Question: I use the following to reduce width of bars in Panda:
'''
for container in ax.containers:
plt.setp(container, width=.25)
'''
However, on doing this, the labels on the x-axis remain at original position, as seen below. How can I move them to correspond to new bar width. In other words, is there a function to get the x coordinate of the center of each bar?

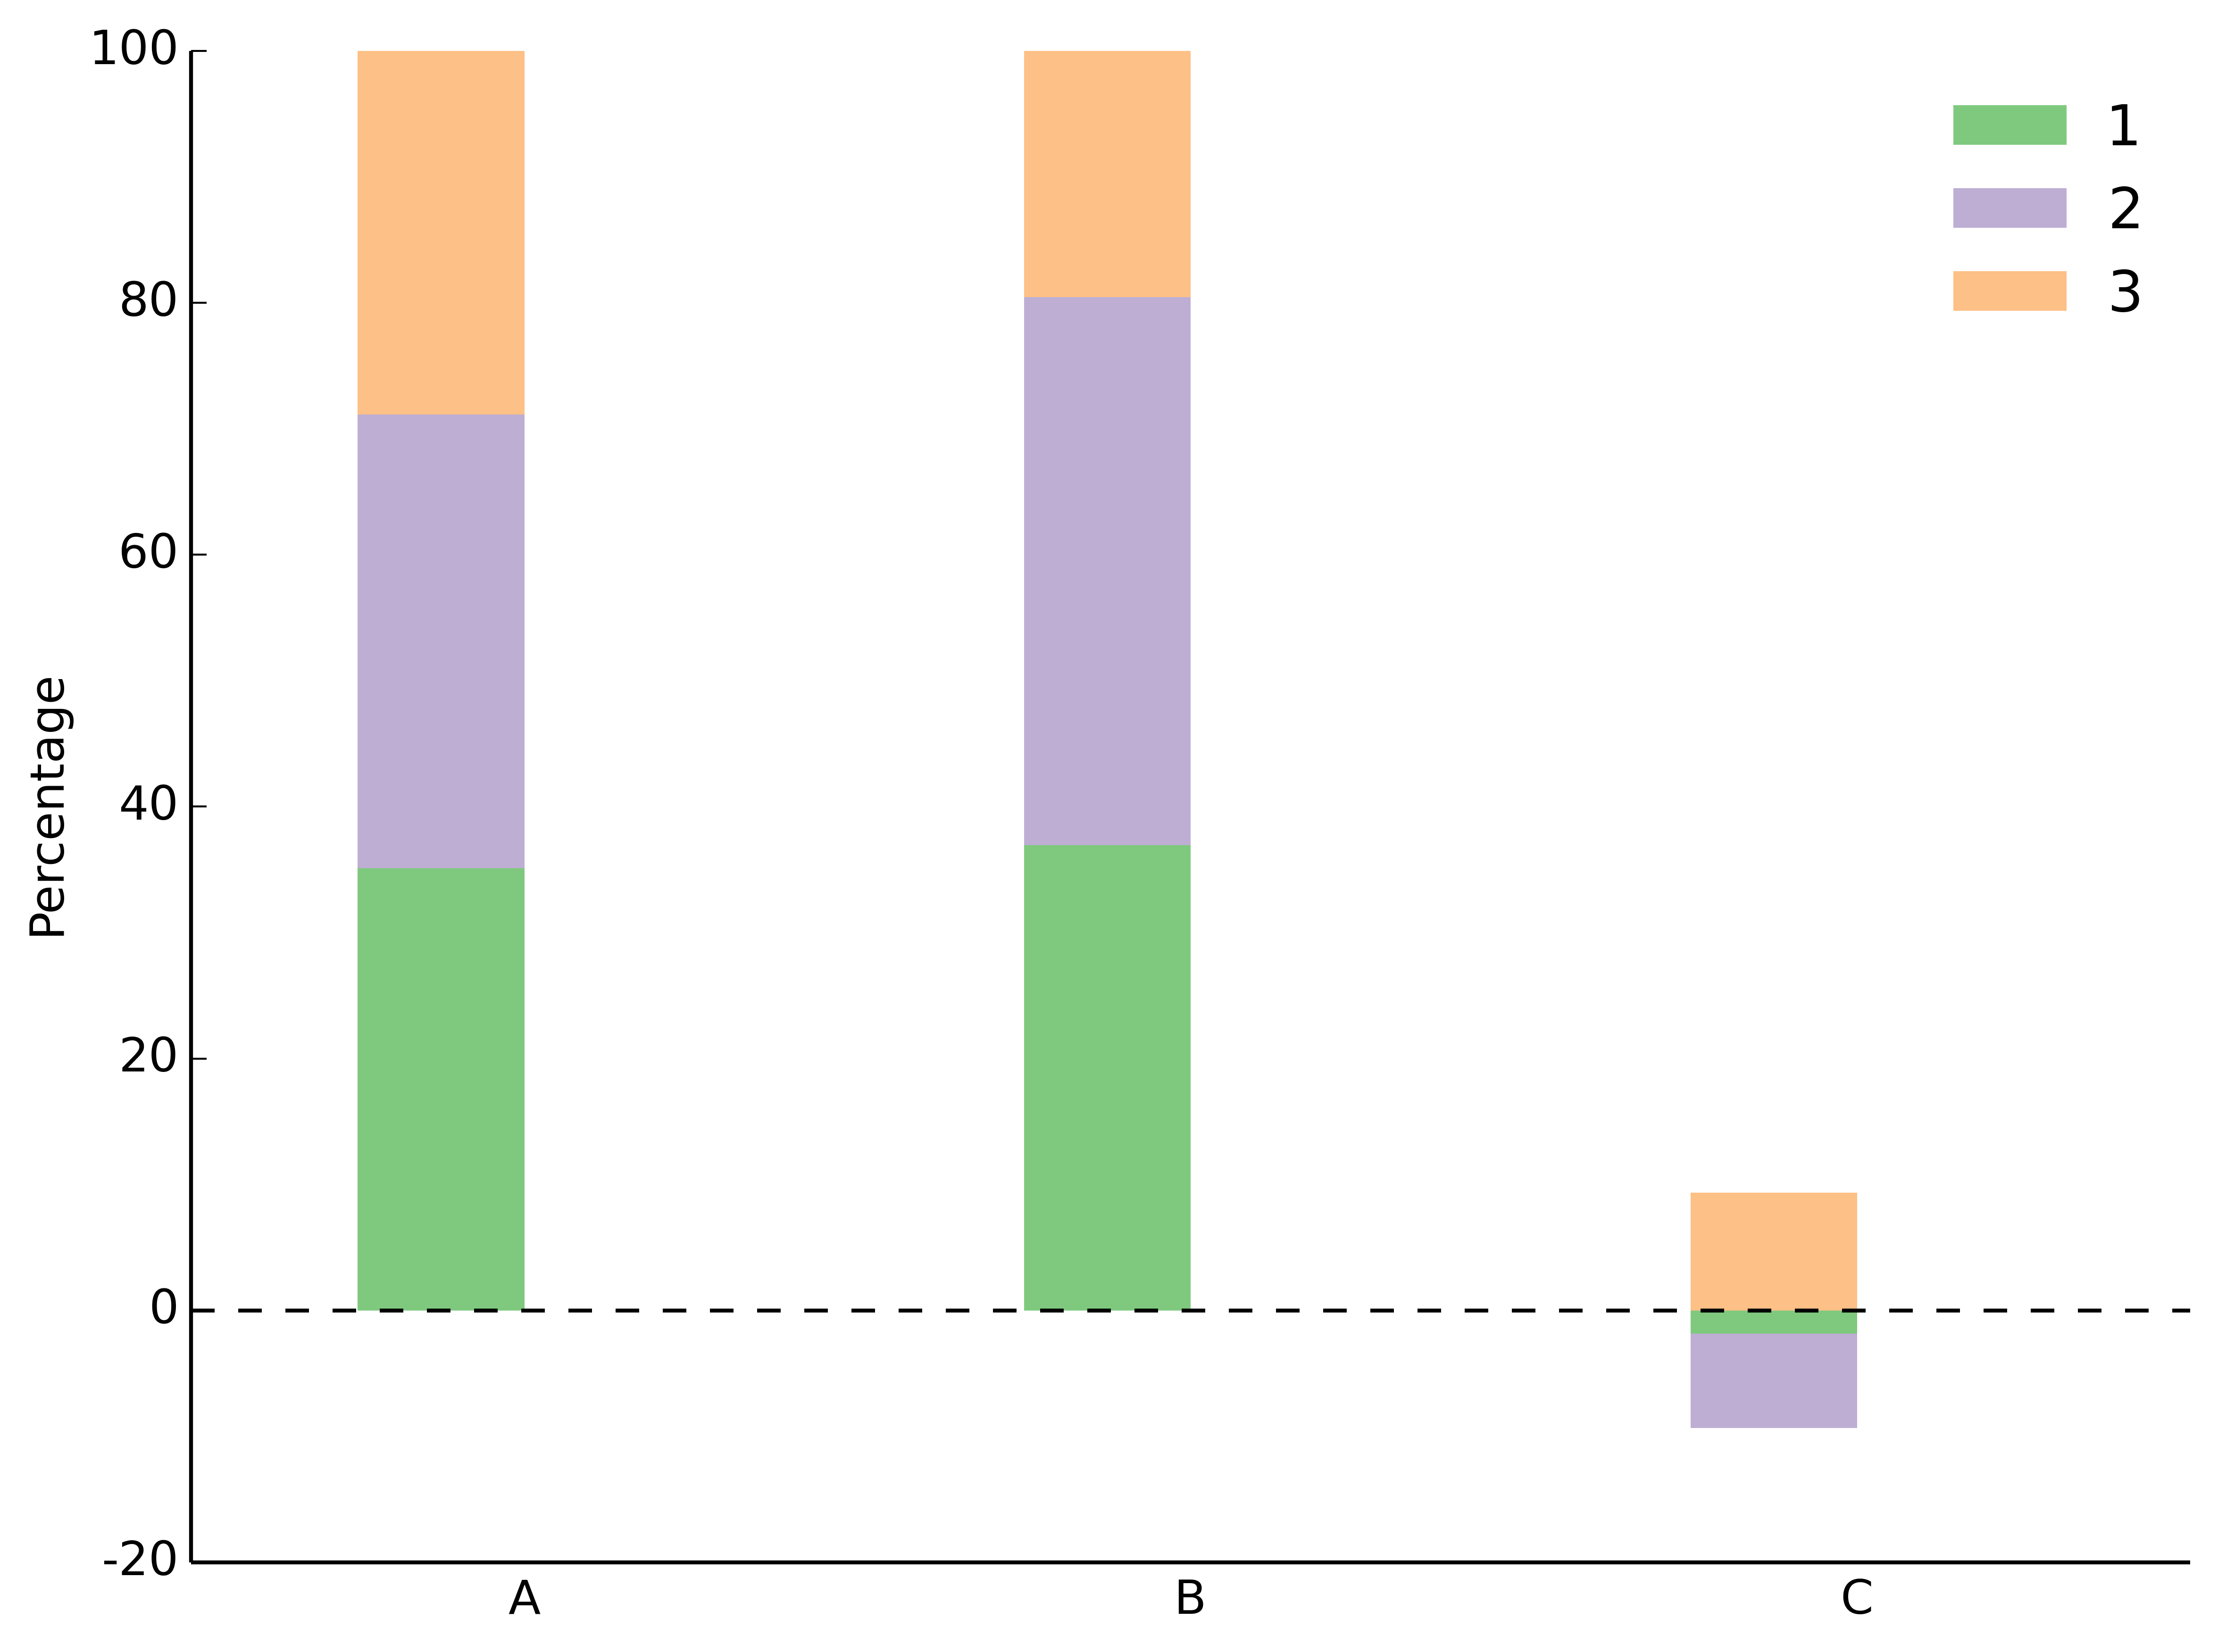
Answer: You may want to set the width during 'plot()', something like this:
'df.plot(kind='bar', stacked=True, width=0.25, align='center')'
In the document it doesn't show you can set the , but in fact it will take it as **kwds
It will plot with the desired width with aligned x-axis labels.